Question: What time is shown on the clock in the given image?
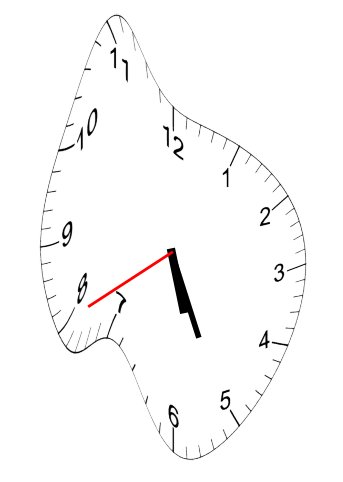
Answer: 05:25:40